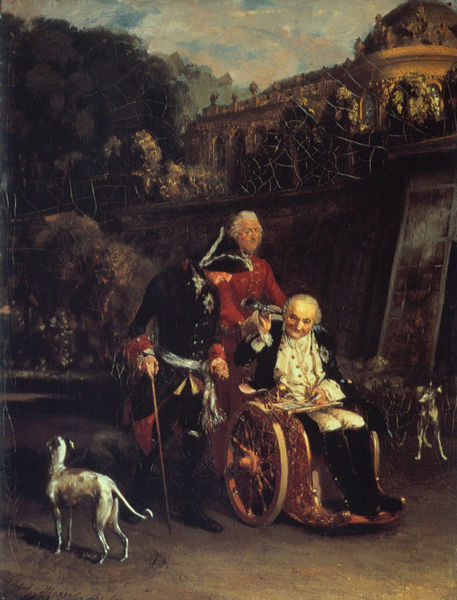
Titel: Friedrich der Große und General Fouqué
Künstler: Adolph Menzel
Standort: Poznan
Institution: Museum Narodowe
Schlagwörter: baum, dunkel, gemälde, hand, himmel, mann, schatten, weiß, bäume, landschaft, stadt, braun, fenster, frankreich, glas, grau, holz, hut, hüte, licht, männer, nase, schwarz, strasse, hund, hunde, park, rot, schloss, weg, beige, gespräch, alt, wand, barock, diener, bildnis, hände, porträt, öl, gehen, kirche, boden, gold, reich, adel, drei, schleifen, ohren, wald, oval, räder, stock, garten, hellblau, perücke, schwanz, schweif, schärpe, alter mann, röcke, stab, mauer, ausflug, spazieren, rad, kuppel, friedrich, kaiser, könig, schwerhörig, polster, stufen, knöpfe, weste, freude, zinnen, berlin, alter, greis, krank, burg, palast, spaziergang, rippen, revolution, uniform, knien, soldat, spazierstock, napoleon, dreispitz, offizier, stiefel, herrscher, rosig, fürst, ohrmuschel, windhund, general, roz, feldherr, windspiel, muschel, pavillon, golden, emblem, stulpen, fritz, schieben, preußen, fahrt, winken, ausfahrt, potsdam, hören, freidrich, friedrich der grosse, rollstuhl, leutnant, dreieckshut, sanssouci, alter fritz, hochadel, hörrohr, rollstughl, friederich, auslflug, friedrich iio, hörmuschel, huned, hörgerät